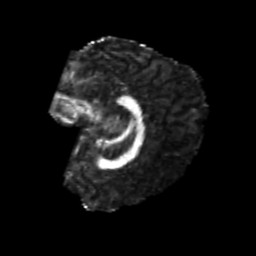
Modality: FA
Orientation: sagittal
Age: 21
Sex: female
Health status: healthy
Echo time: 0.074 s